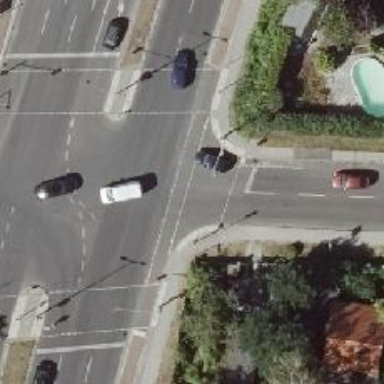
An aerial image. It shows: Cycleway with separate sidewalk.